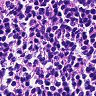
Metastatic tissue present: no